Question: I have a content type consiting out of two fields "First" and "Second". Then I said "Include in Index". After going to the settings and clicking "Rebuild Index" the following message occurs:
(I am using SQL Express with Orchard 1.8.1)
> Oops. Something went wrong ... sorryAn unhandled exception has occurred and the request was terminated.
Please refresh the page. If the error persists, go back Access to the
path 'segments.gen' is denied. System.UnauthorizedAccessException:
Access to the path 'segments.gen' is denied. at
System.IO.Directory.DeleteHelper(String fullPath, String userPath,
Boolean recursive, Boolean throwOnTopLevelDirectoryNotFound) at
System.IO.Directory.Delete(String fullPath, String userPath, Boolean
recursive, Boolean checkHost) at
Orchard.Indexing.Services.IndexingTaskExecutor.DeleteIndex(String
indexName) at
Orchard.Indexing.Services.IndexingTaskExecutor.RebuildIndex(String
indexName) at
Orchard.Indexing.Services.IndexingService.RebuildIndex(String
indexName) at
Orchard.Indexing.Controllers.AdminController.Rebuild(String id) at
lambda_method(Closure , ControllerBase , Object[] ) at
System.Web.Mvc.ReflectedActionDescriptor.Execute(ControllerContext
controllerContext, IDictionary'2 parameters) at System.Web.Mvc.ControllerActionInvoker.InvokeActionMethod(ControllerContext controllerContext, ActionDescriptor actionDescriptor, IDictionary'2
parameters) at
System.Web.Mvc.Async.AsyncControllerActionInvoker.b__39(IAsyncResult
asyncResult, ActionInvocation innerInvokeState) at
System.Web.Mvc.Async.AsyncResultWrapper.WrappedAsyncResult'2.CallEndDelegate(IAsyncResult
asyncResult) at
System.Web.Mvc.Async.AsyncControllerActionInvoker.AsyncInvocationWithFilters.b__3f()
at
System.Web.Mvc.Async.AsyncControllerActionInvoker.AsyncInvocationWithFilters.<>c__DisplayClass48.b__41()
at
System.Web.Mvc.Async.AsyncControllerActionInvoker.AsyncInvocationWithFilters.<>c__DisplayClass48.b__41()
at
System.Web.Mvc.Async.AsyncControllerActionInvoker.AsyncInvocationWithFilters.<>c__DisplayClass48.b__41()
The search settings page is empty now:

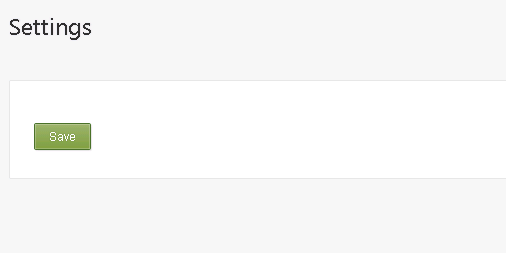
Answer: After changing the folder permissions for Orchard.Web\App_Data\Sites\Default\Indexes\Search and C:\inetpub\wwwroot\Orchard1\App_Data\Sites\Default it worked. I have to installations one on my development and the other on the test machine. So when I setup everything in Visual Studio somethimes folder permissions are not yet correct after publishing to the other system. I just changed IIS_IUSRS to have full access to these folders.